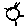
Label: sun